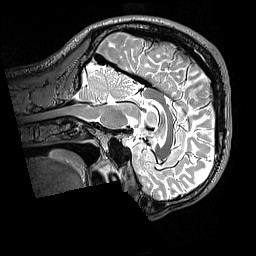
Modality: T2w
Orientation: sagittal
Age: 31
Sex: male
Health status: healthy
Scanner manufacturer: siemens
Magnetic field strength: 3 T
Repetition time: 3.2 s
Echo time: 0.568 s